Question: Ignore the first part of the question. Look at part ii. I understand how to solve basic differential equations in python, but when you have a nested differential I get quite confused. Please help

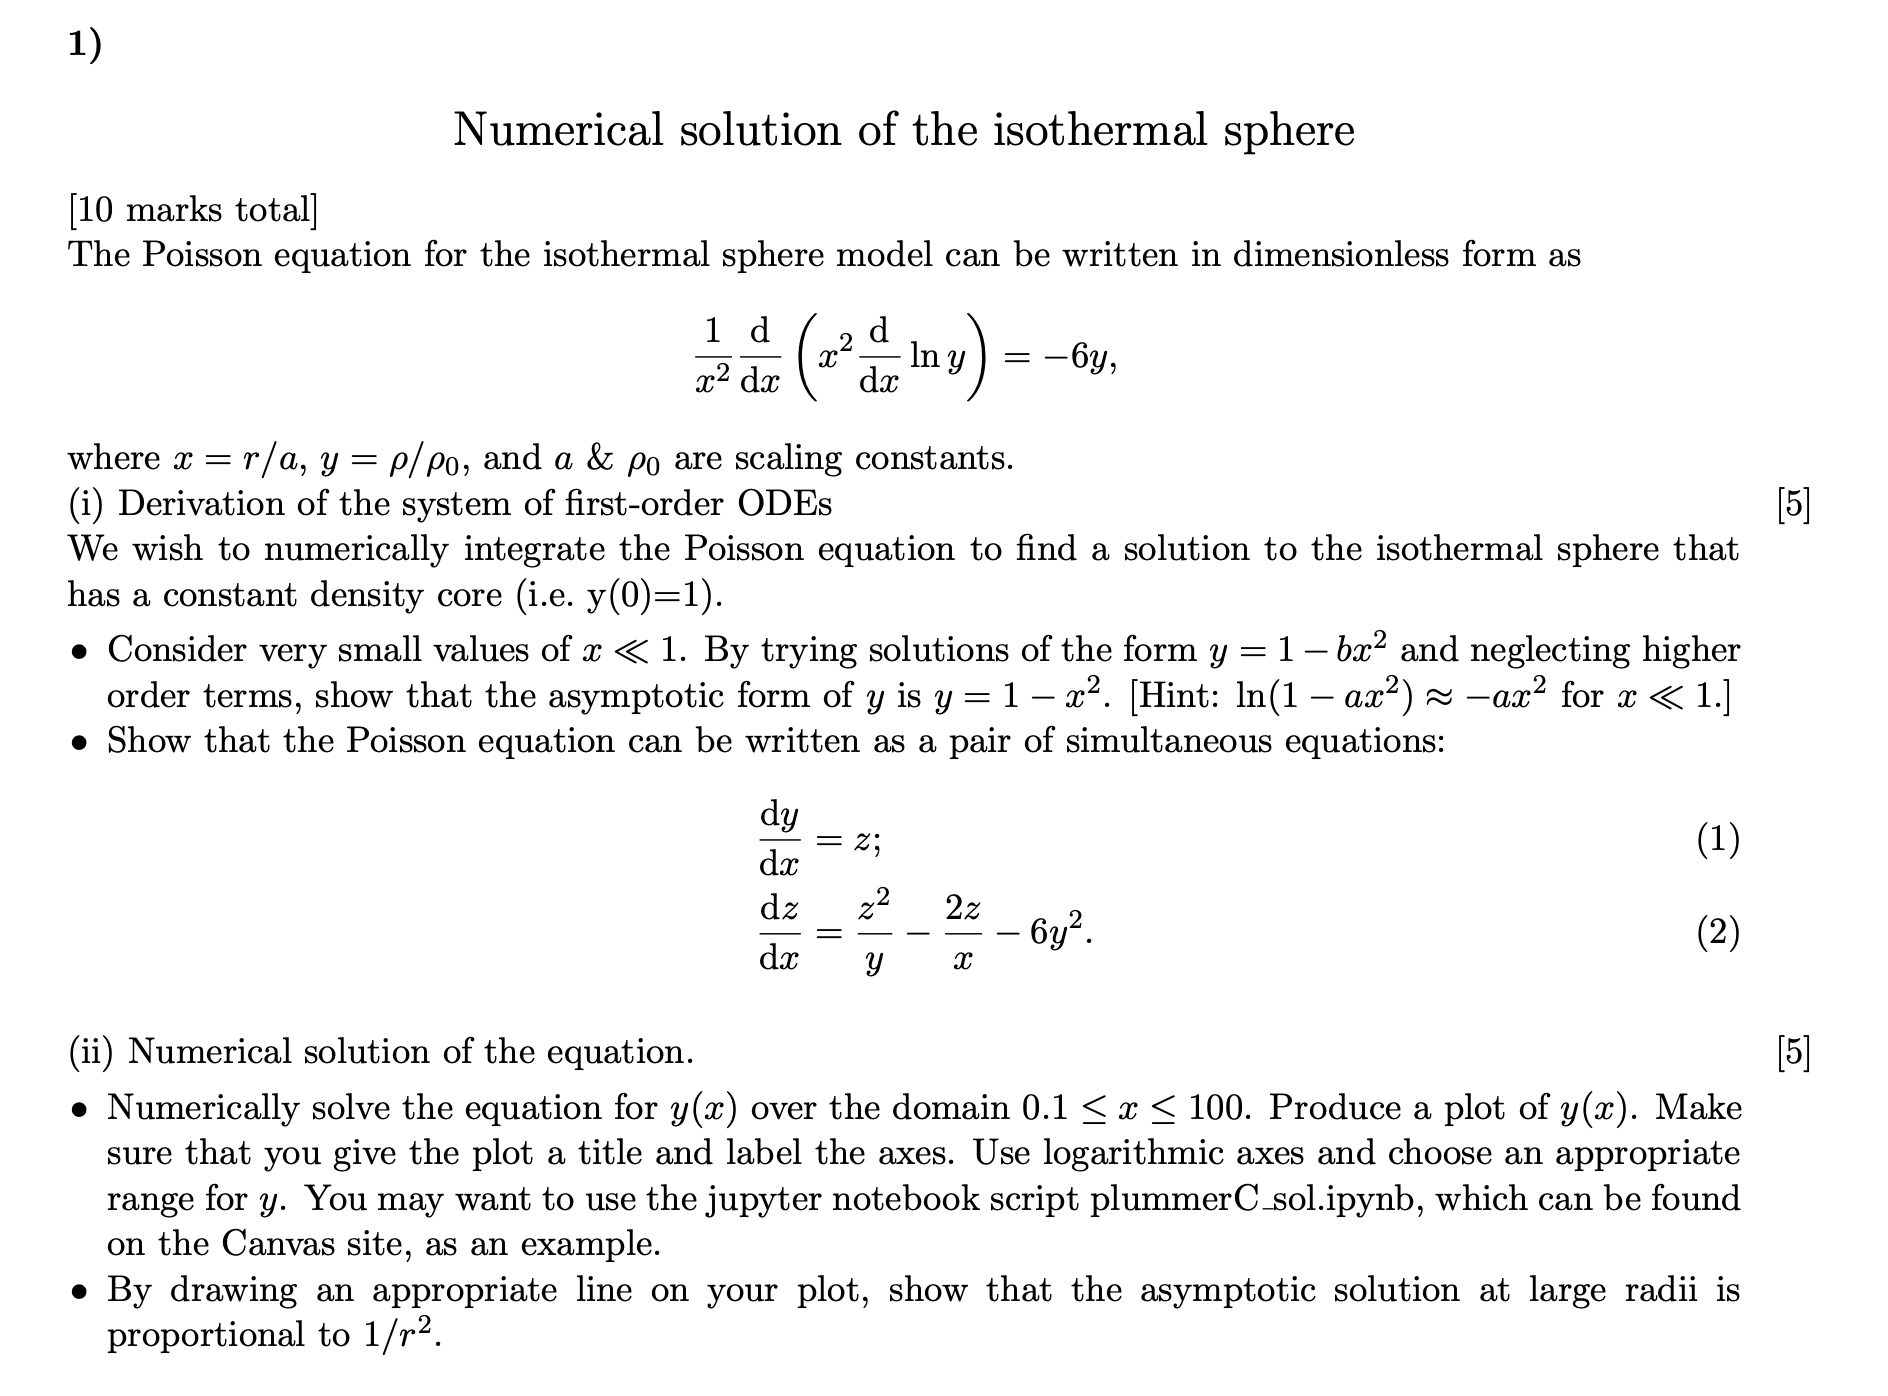
Answer: I will use a different first-order system using the nested structure of the given equation, set 'z=x^2*d(ln y)/dx', which implies 'z(0)=0' for the assumed-as-non-singular solution 'y', then
'''
y'=z*y/x^2
z'=-6*x^2*y
'''
At 'x' close to zero we have by the initial condition 'y' close to '1' so that the second equation integrates in the lowest degree terms to 'z=-2*x^3'. Inserted into the first equation this gives indeed 'y=1-x^2'. One could now continue to compute higher-degree terms...
Now use the standard tools of python-scipy as demonstrated in the documentation or any other source for, among others, the popular Lorenz model as example of a multi-dimensional coupled system, leading to a code of
'''
x = np.logspace(-1,3,500)
x0 = x[0]
y0 = 1-x0**2
z0 = -2*x0**3
def odesys(x,u):
y,z = u
return z*y/x**2, -6*x**2*y
u = odeint(odesys, [y0,z0], x, tfirst=True, atol=1e-9, rtol=1e-11)
y,z = u.T
'''
Putting the computed solution into a loglog plot along with a plot of 'x^-2' gives the graphs
<URL>
which shows the claimed trend.